Interaction volume radius: 5 \u00c5
Interaction volume height: 15 \u00c5
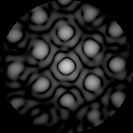
Disorder parameter: 0.254